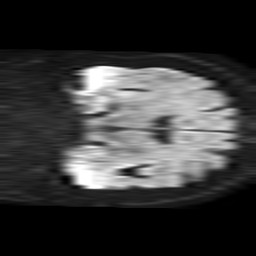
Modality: TRACE
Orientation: coronal
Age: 72
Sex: female
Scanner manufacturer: philips
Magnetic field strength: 1.5 T
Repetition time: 4.6 s
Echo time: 0.08631 s